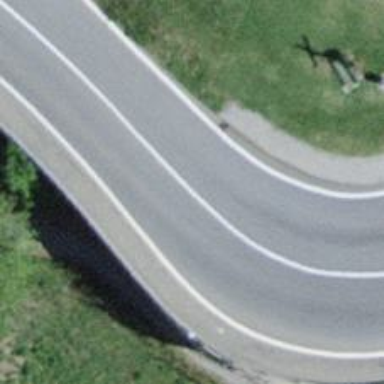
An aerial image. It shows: Zebra crossing.